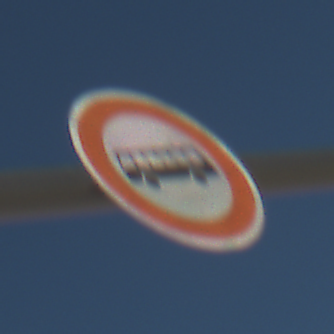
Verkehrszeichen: VerbotKraftomnibusse
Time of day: Midday
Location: Outdoor (Nature)
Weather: Clear
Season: Summer
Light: Natural